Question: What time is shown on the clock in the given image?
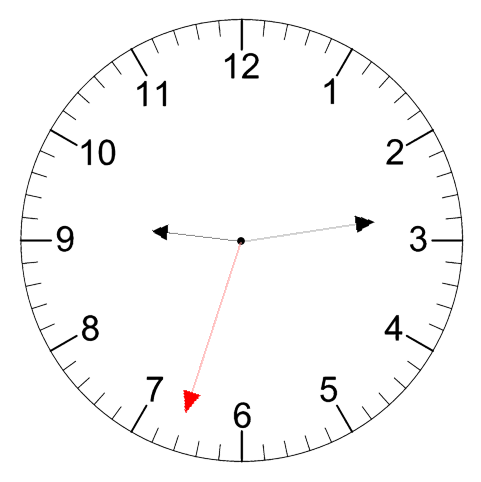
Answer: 09:13:33